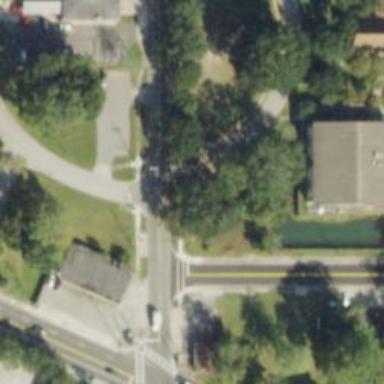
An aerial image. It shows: Unmarked crossing on the road.